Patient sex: M
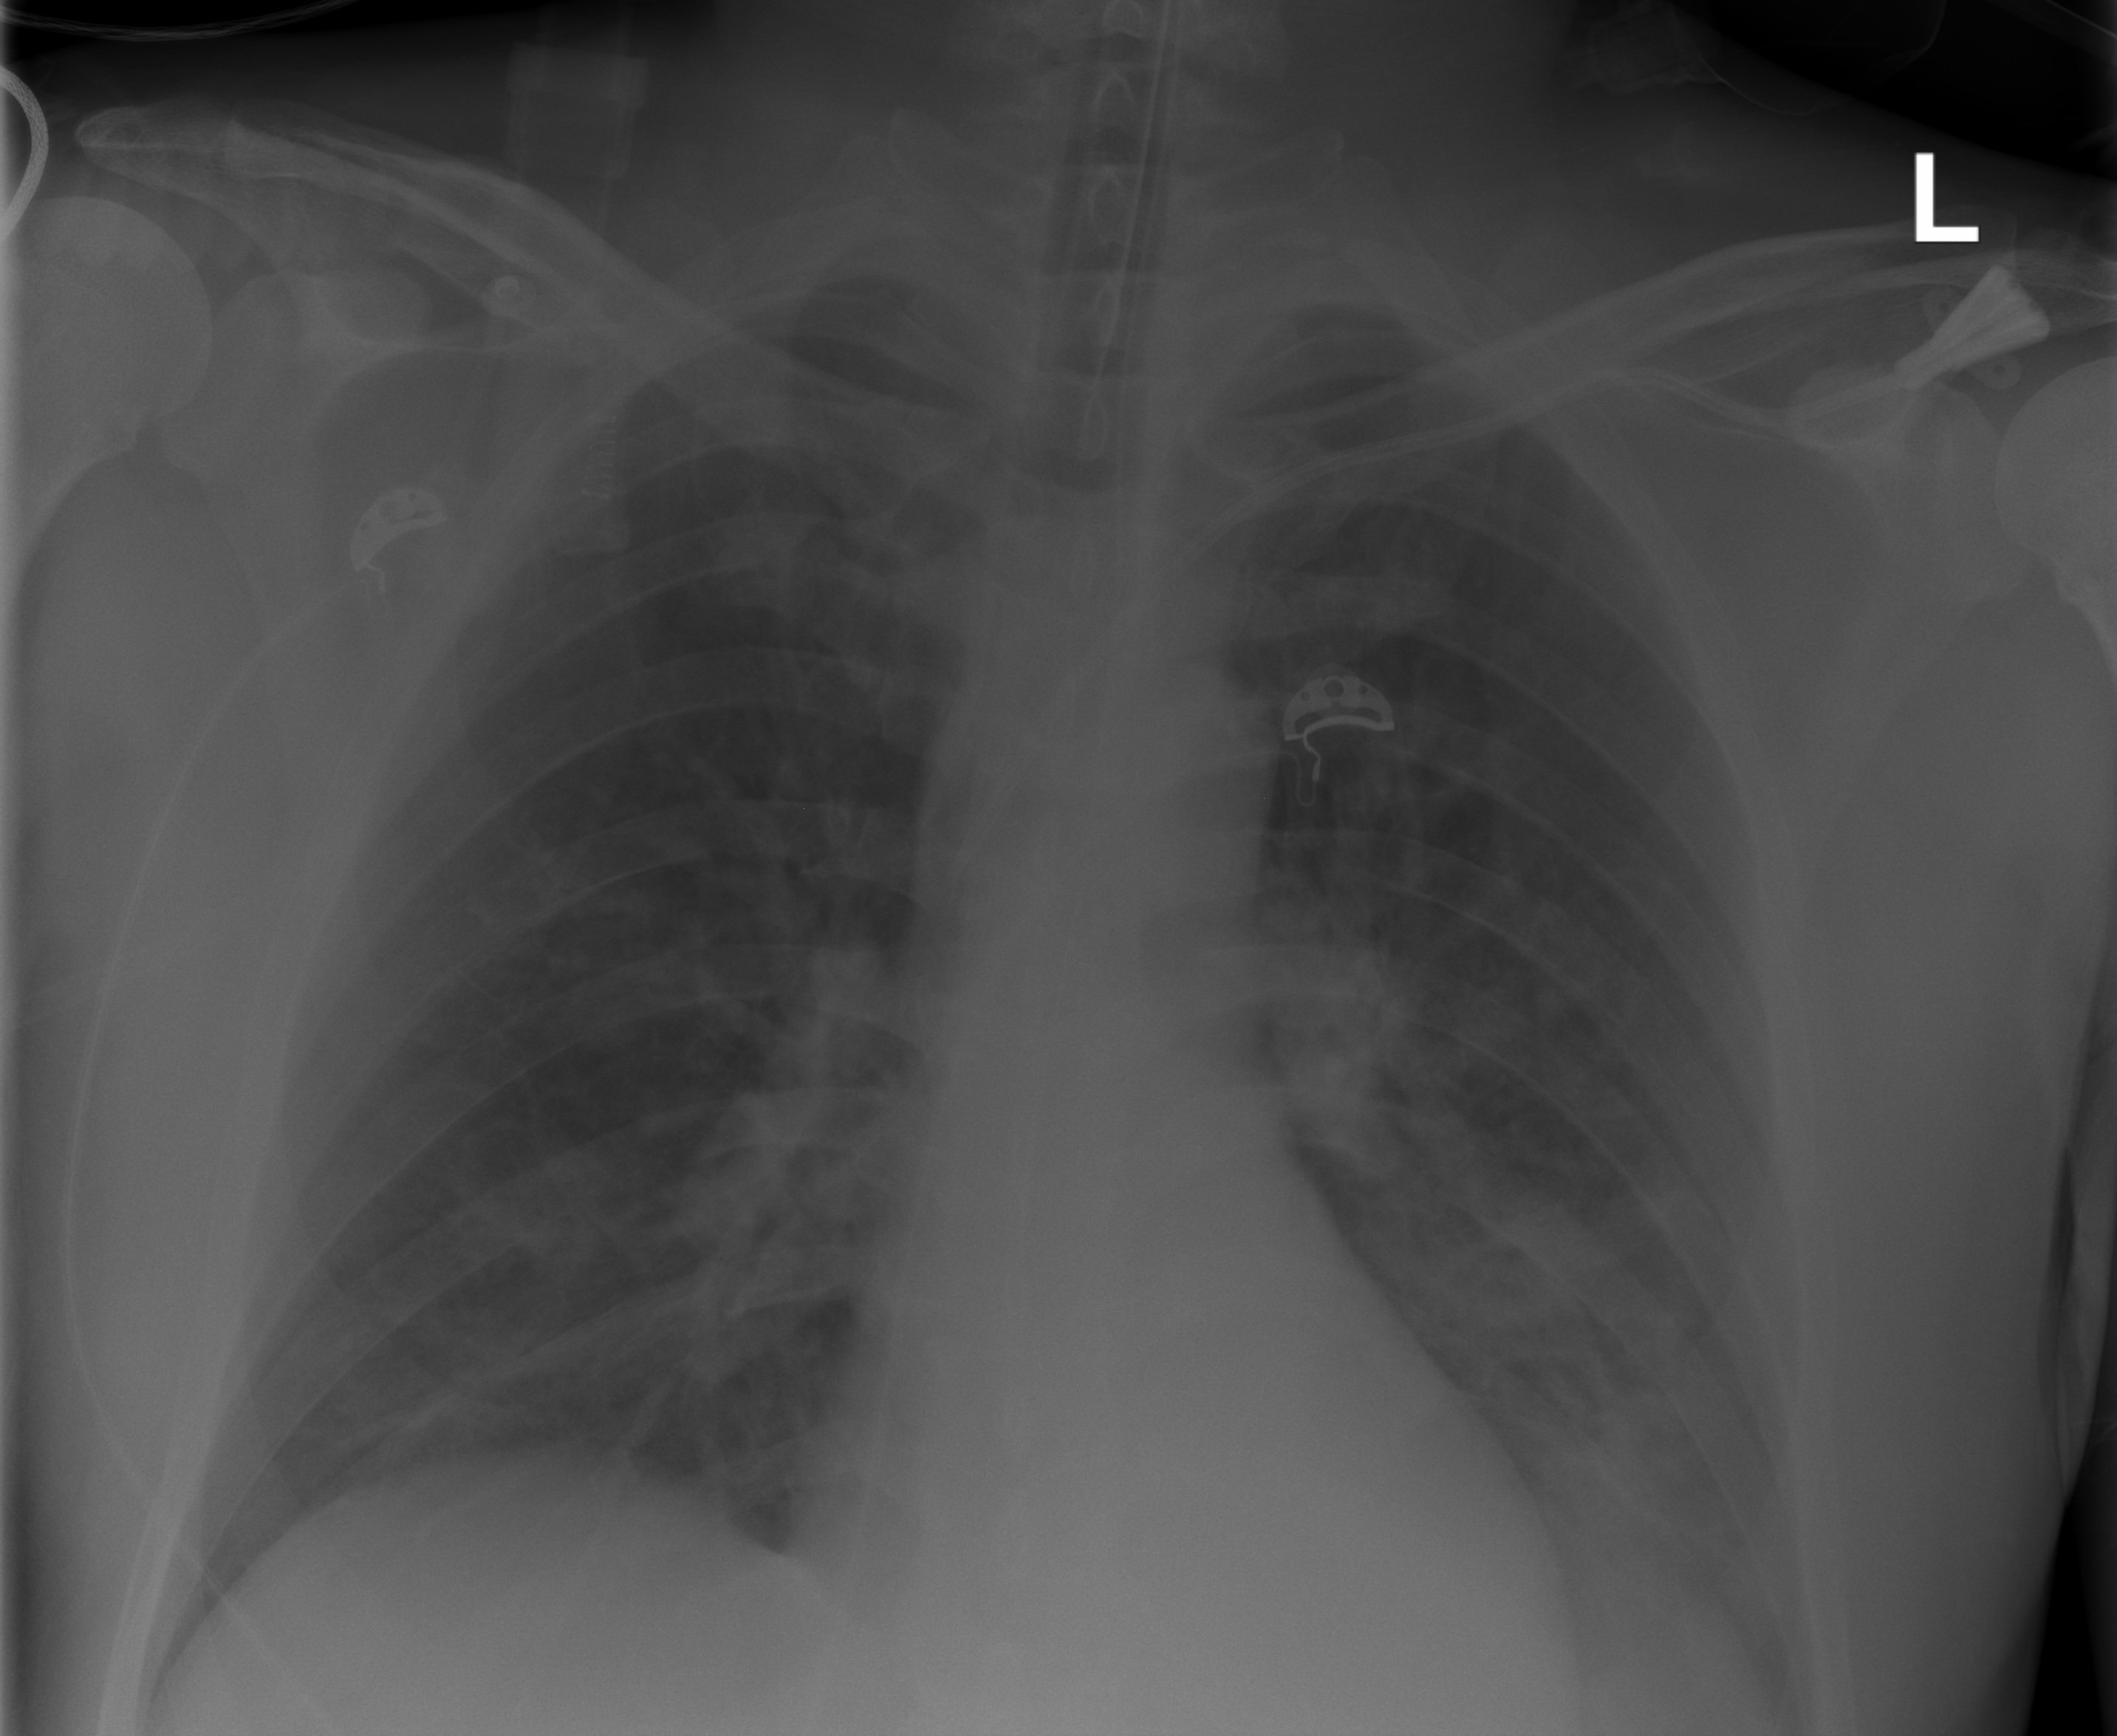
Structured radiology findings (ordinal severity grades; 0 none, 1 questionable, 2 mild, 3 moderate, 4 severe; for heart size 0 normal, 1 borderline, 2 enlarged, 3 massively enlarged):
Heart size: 0
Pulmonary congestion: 2
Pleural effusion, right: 0
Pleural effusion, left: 2
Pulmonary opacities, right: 2
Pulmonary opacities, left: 2
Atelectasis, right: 0
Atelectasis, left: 2